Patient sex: F
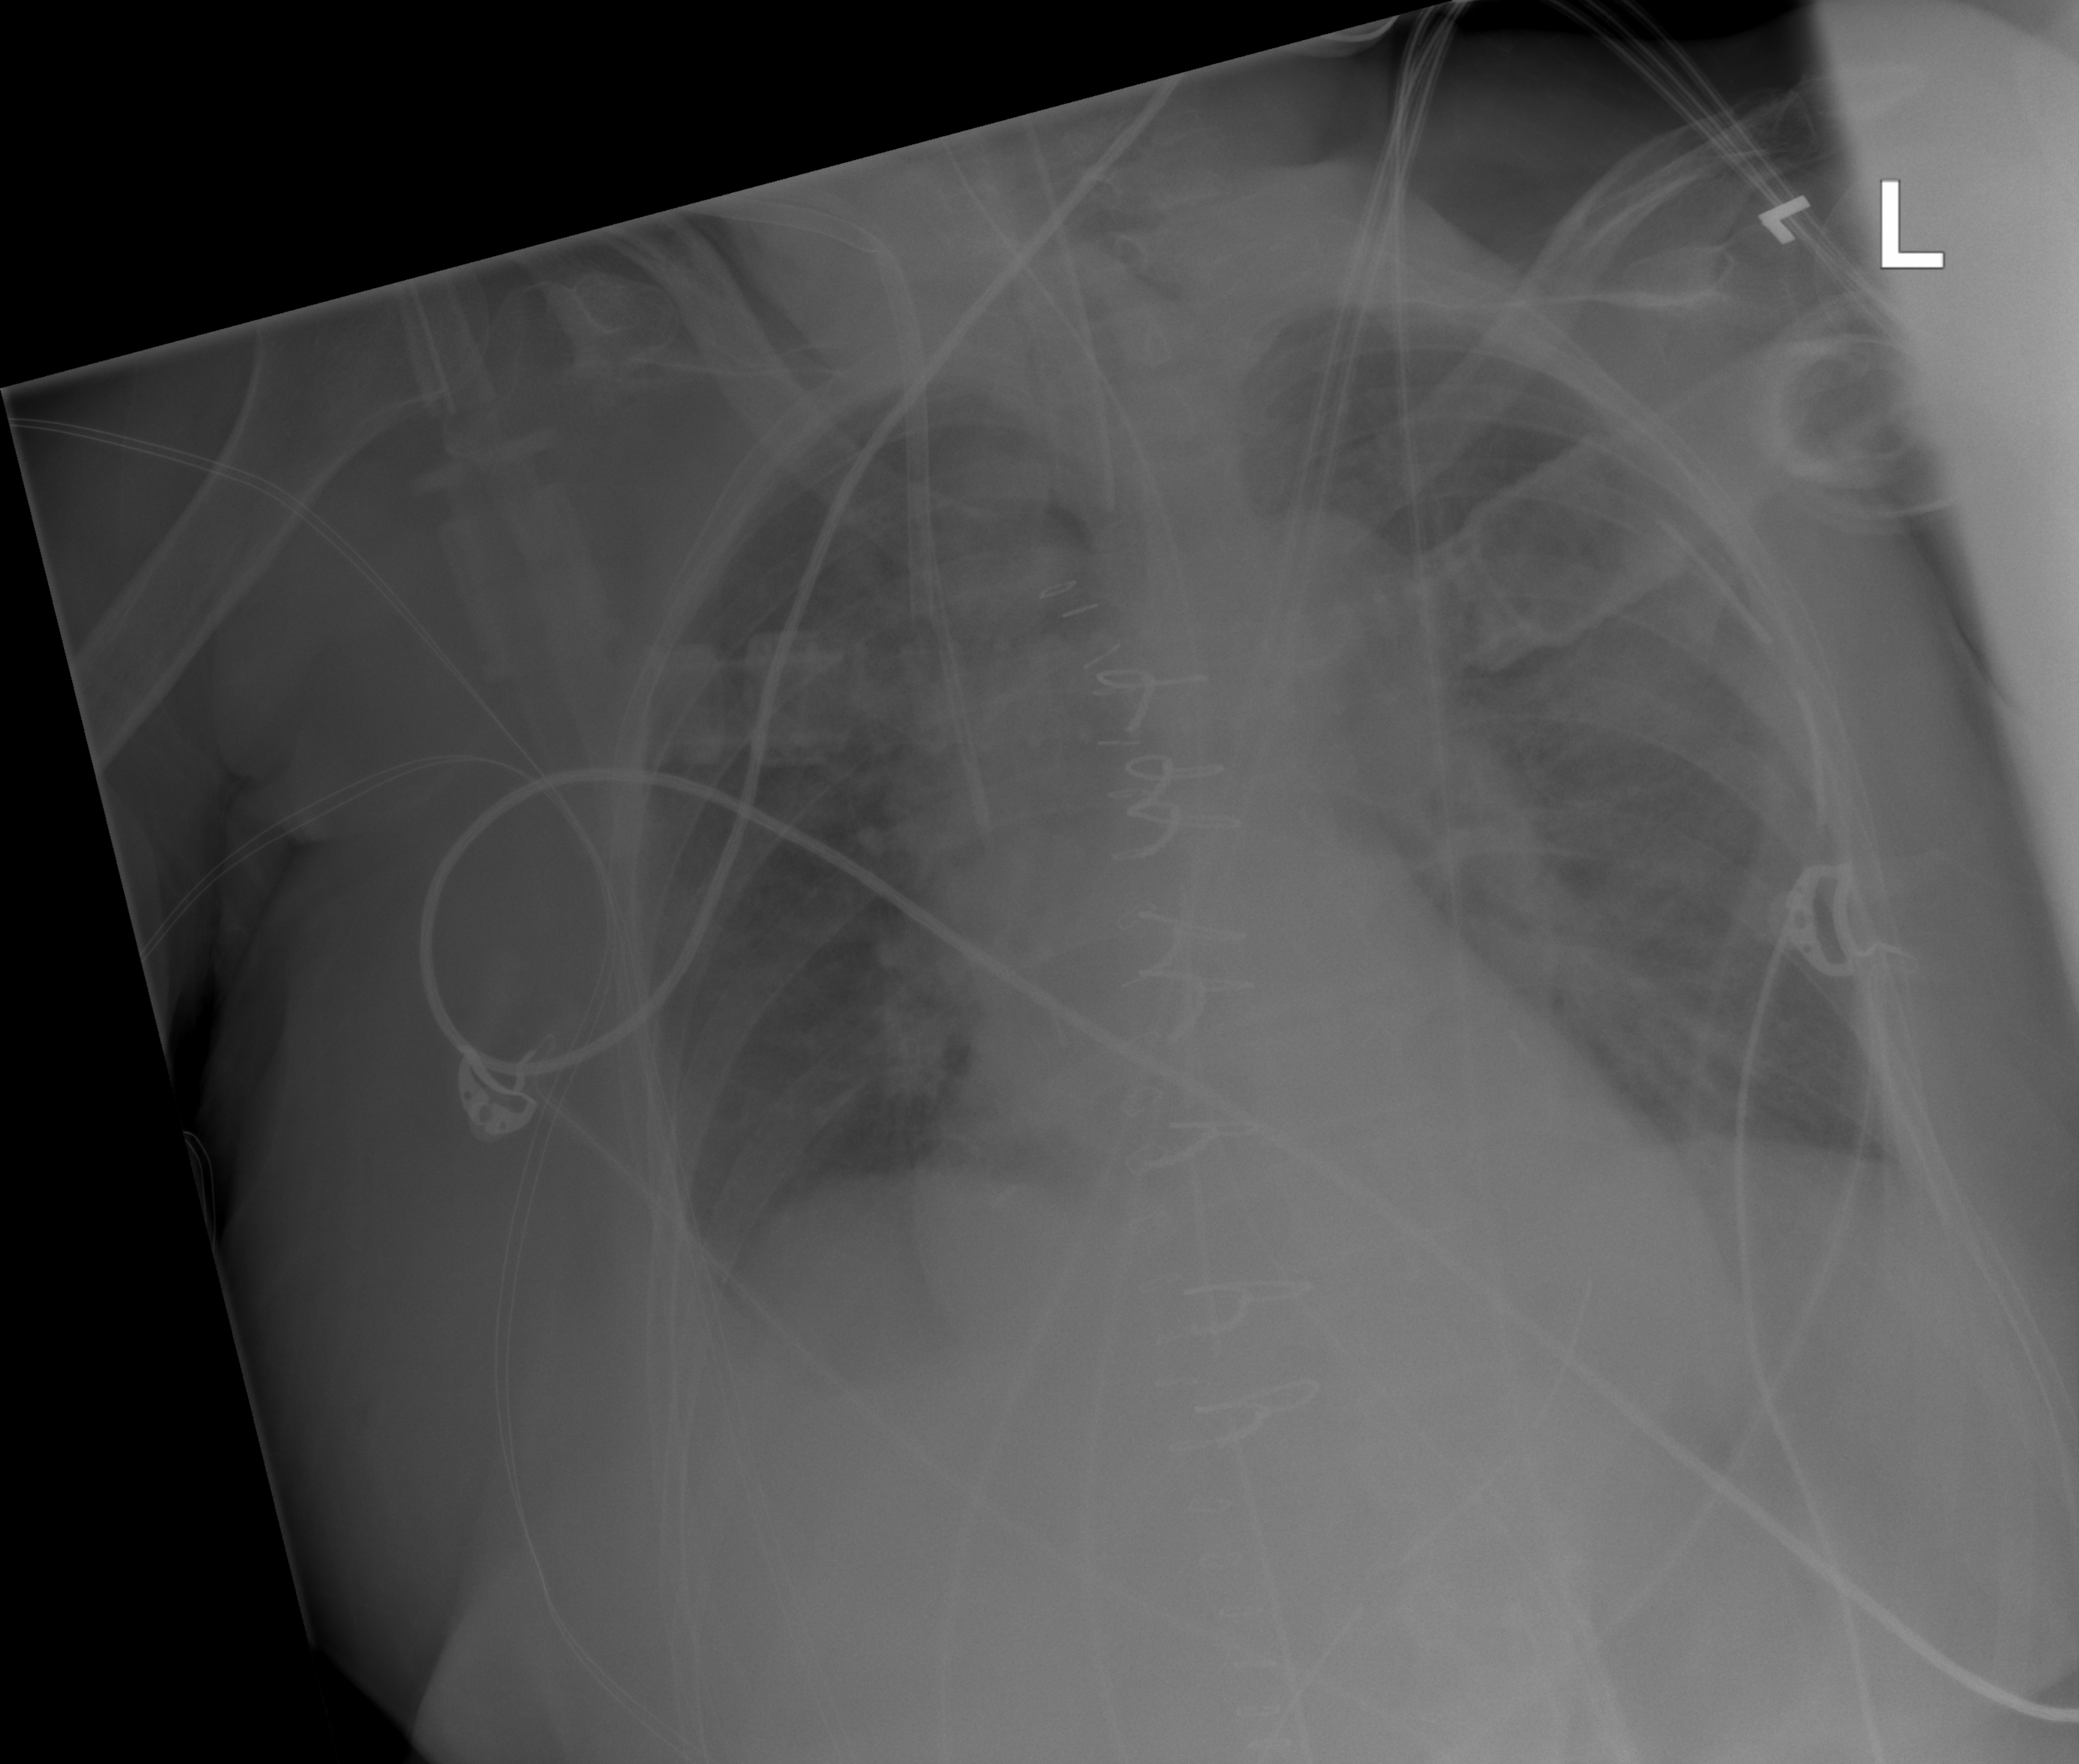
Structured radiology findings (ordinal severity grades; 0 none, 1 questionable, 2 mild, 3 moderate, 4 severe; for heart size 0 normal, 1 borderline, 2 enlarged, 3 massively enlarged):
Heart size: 0
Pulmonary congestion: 2
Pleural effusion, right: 2
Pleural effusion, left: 1
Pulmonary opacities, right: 0
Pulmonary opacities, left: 0
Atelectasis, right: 2
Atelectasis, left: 2